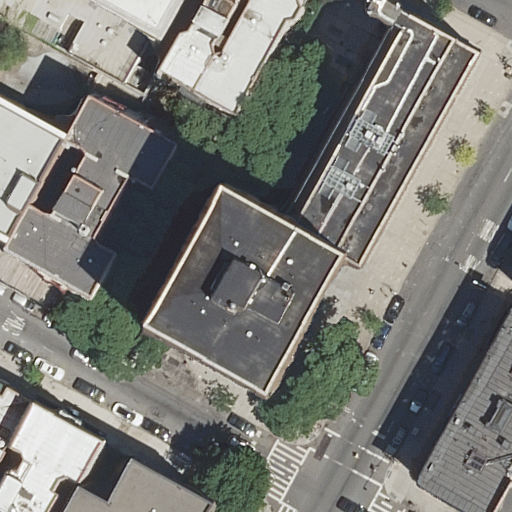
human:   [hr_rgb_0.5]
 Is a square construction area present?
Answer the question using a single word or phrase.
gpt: no

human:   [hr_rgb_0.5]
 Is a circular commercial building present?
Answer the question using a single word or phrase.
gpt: no

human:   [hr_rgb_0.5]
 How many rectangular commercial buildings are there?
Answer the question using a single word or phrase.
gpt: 0

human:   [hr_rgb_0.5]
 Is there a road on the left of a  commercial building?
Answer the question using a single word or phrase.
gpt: no

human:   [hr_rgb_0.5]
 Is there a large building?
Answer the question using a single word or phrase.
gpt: yes

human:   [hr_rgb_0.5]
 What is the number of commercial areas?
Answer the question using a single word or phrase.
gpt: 0

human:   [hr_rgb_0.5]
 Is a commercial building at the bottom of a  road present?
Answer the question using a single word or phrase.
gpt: no

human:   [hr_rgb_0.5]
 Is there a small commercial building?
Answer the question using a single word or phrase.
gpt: no

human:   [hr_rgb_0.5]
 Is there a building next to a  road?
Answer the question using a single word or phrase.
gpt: yes

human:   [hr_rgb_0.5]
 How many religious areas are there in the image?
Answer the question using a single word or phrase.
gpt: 0

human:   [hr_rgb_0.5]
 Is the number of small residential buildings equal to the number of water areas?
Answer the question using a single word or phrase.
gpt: no

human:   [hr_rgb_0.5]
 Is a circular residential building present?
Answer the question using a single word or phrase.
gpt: no

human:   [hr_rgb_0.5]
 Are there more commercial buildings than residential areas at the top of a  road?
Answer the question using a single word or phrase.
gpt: no

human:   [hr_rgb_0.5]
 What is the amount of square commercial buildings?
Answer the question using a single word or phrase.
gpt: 0

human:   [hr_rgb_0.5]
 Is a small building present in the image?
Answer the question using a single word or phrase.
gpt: yes

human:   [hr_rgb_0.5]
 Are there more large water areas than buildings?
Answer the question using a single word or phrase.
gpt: no

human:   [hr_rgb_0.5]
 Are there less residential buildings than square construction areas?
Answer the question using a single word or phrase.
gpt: no

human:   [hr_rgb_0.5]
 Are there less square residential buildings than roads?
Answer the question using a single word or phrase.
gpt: yes

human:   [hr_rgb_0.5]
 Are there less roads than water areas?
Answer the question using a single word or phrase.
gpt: no

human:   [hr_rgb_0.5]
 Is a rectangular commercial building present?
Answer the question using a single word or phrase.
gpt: no

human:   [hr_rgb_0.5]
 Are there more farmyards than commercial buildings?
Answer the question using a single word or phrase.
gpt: no

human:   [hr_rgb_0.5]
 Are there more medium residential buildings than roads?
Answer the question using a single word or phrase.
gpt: no

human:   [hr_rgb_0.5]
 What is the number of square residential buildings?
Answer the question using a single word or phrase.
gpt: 0

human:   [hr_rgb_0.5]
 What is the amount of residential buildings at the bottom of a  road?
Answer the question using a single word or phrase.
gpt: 6

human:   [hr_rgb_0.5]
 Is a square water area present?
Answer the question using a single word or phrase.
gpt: no

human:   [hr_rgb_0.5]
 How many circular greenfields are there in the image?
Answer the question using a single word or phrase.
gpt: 0

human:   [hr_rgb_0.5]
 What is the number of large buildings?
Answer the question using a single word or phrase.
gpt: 3

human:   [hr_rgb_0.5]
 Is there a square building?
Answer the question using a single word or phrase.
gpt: no

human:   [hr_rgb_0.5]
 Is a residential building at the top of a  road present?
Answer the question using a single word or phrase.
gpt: yes

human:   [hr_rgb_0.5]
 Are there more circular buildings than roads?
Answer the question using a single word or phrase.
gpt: no

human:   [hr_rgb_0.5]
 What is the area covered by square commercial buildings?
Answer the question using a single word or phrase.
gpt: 0m2

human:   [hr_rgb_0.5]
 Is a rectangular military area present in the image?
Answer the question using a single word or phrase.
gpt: no

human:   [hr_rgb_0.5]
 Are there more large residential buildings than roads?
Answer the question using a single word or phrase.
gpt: no

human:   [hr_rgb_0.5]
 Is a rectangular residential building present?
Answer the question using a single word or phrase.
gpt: yes

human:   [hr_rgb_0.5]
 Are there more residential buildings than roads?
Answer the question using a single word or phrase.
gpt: yes

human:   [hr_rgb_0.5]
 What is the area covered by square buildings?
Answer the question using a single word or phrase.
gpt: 0m2